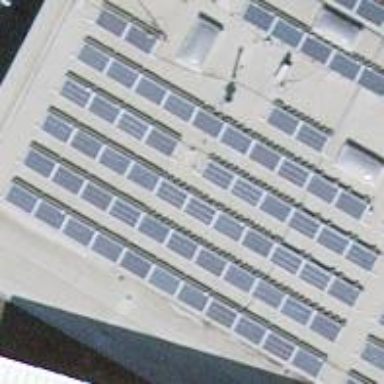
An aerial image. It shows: Solar power generator with photovoltaic panels.